Question: I need shell command to run a project. I use win8 enviroment and i'm not familiar with Linux. I installed Cygwin for this purpose. (I installed default installation without any extra package!)
installation part of ReadME file for this project is:
'''
HOW TO INSTALL
> tar xzvf DepOE-beta.tar.gz
> sh install-DepOE.sh
Two NLP tools are installed:
- DepPattern (dependency-based parser)
- Tree-Tagger (PoS tagger)
Pay attention: do not install the package in a directory whose name contain blank spaces!
HOW TO USE
depOE.sh <tagger> <lang> <file> [parser]
tagger=freeling, treetagger
language=gl, es, en, pt, fr
file=path of the input file
'''
the main file is located in D:\DepOE-beta.tar but every time I use '> tar xzvf DepOE-beta.tar.gz' this error is occurred:

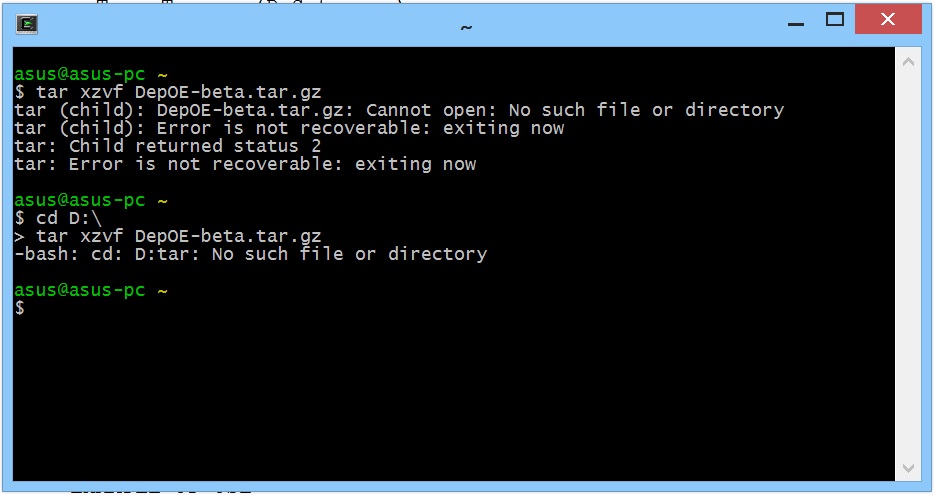
Answer: Try this:
'''
cd /cygdrive/d
tar xzvf DepOE-beta.tar.gz
'''
cygwin exposes your windows drives under the /cygdrive directory. Note that you must use forward slashes "/" not backslashes to navigate directories in cygwin (as in linux/unix).